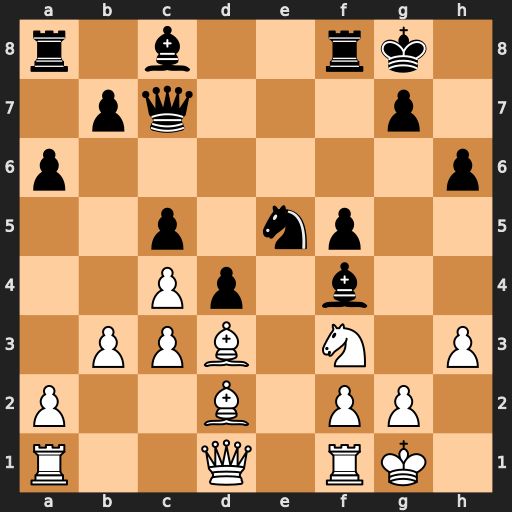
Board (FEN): r1b2rk1/1pq3p1/p6p/2p1np2/2Pp1b2/1PPB1N1P/P2B1PP1/R2Q1RK1
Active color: w
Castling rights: -
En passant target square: -
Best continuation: Bxf4 Nxf3+ Qxf3